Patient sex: F
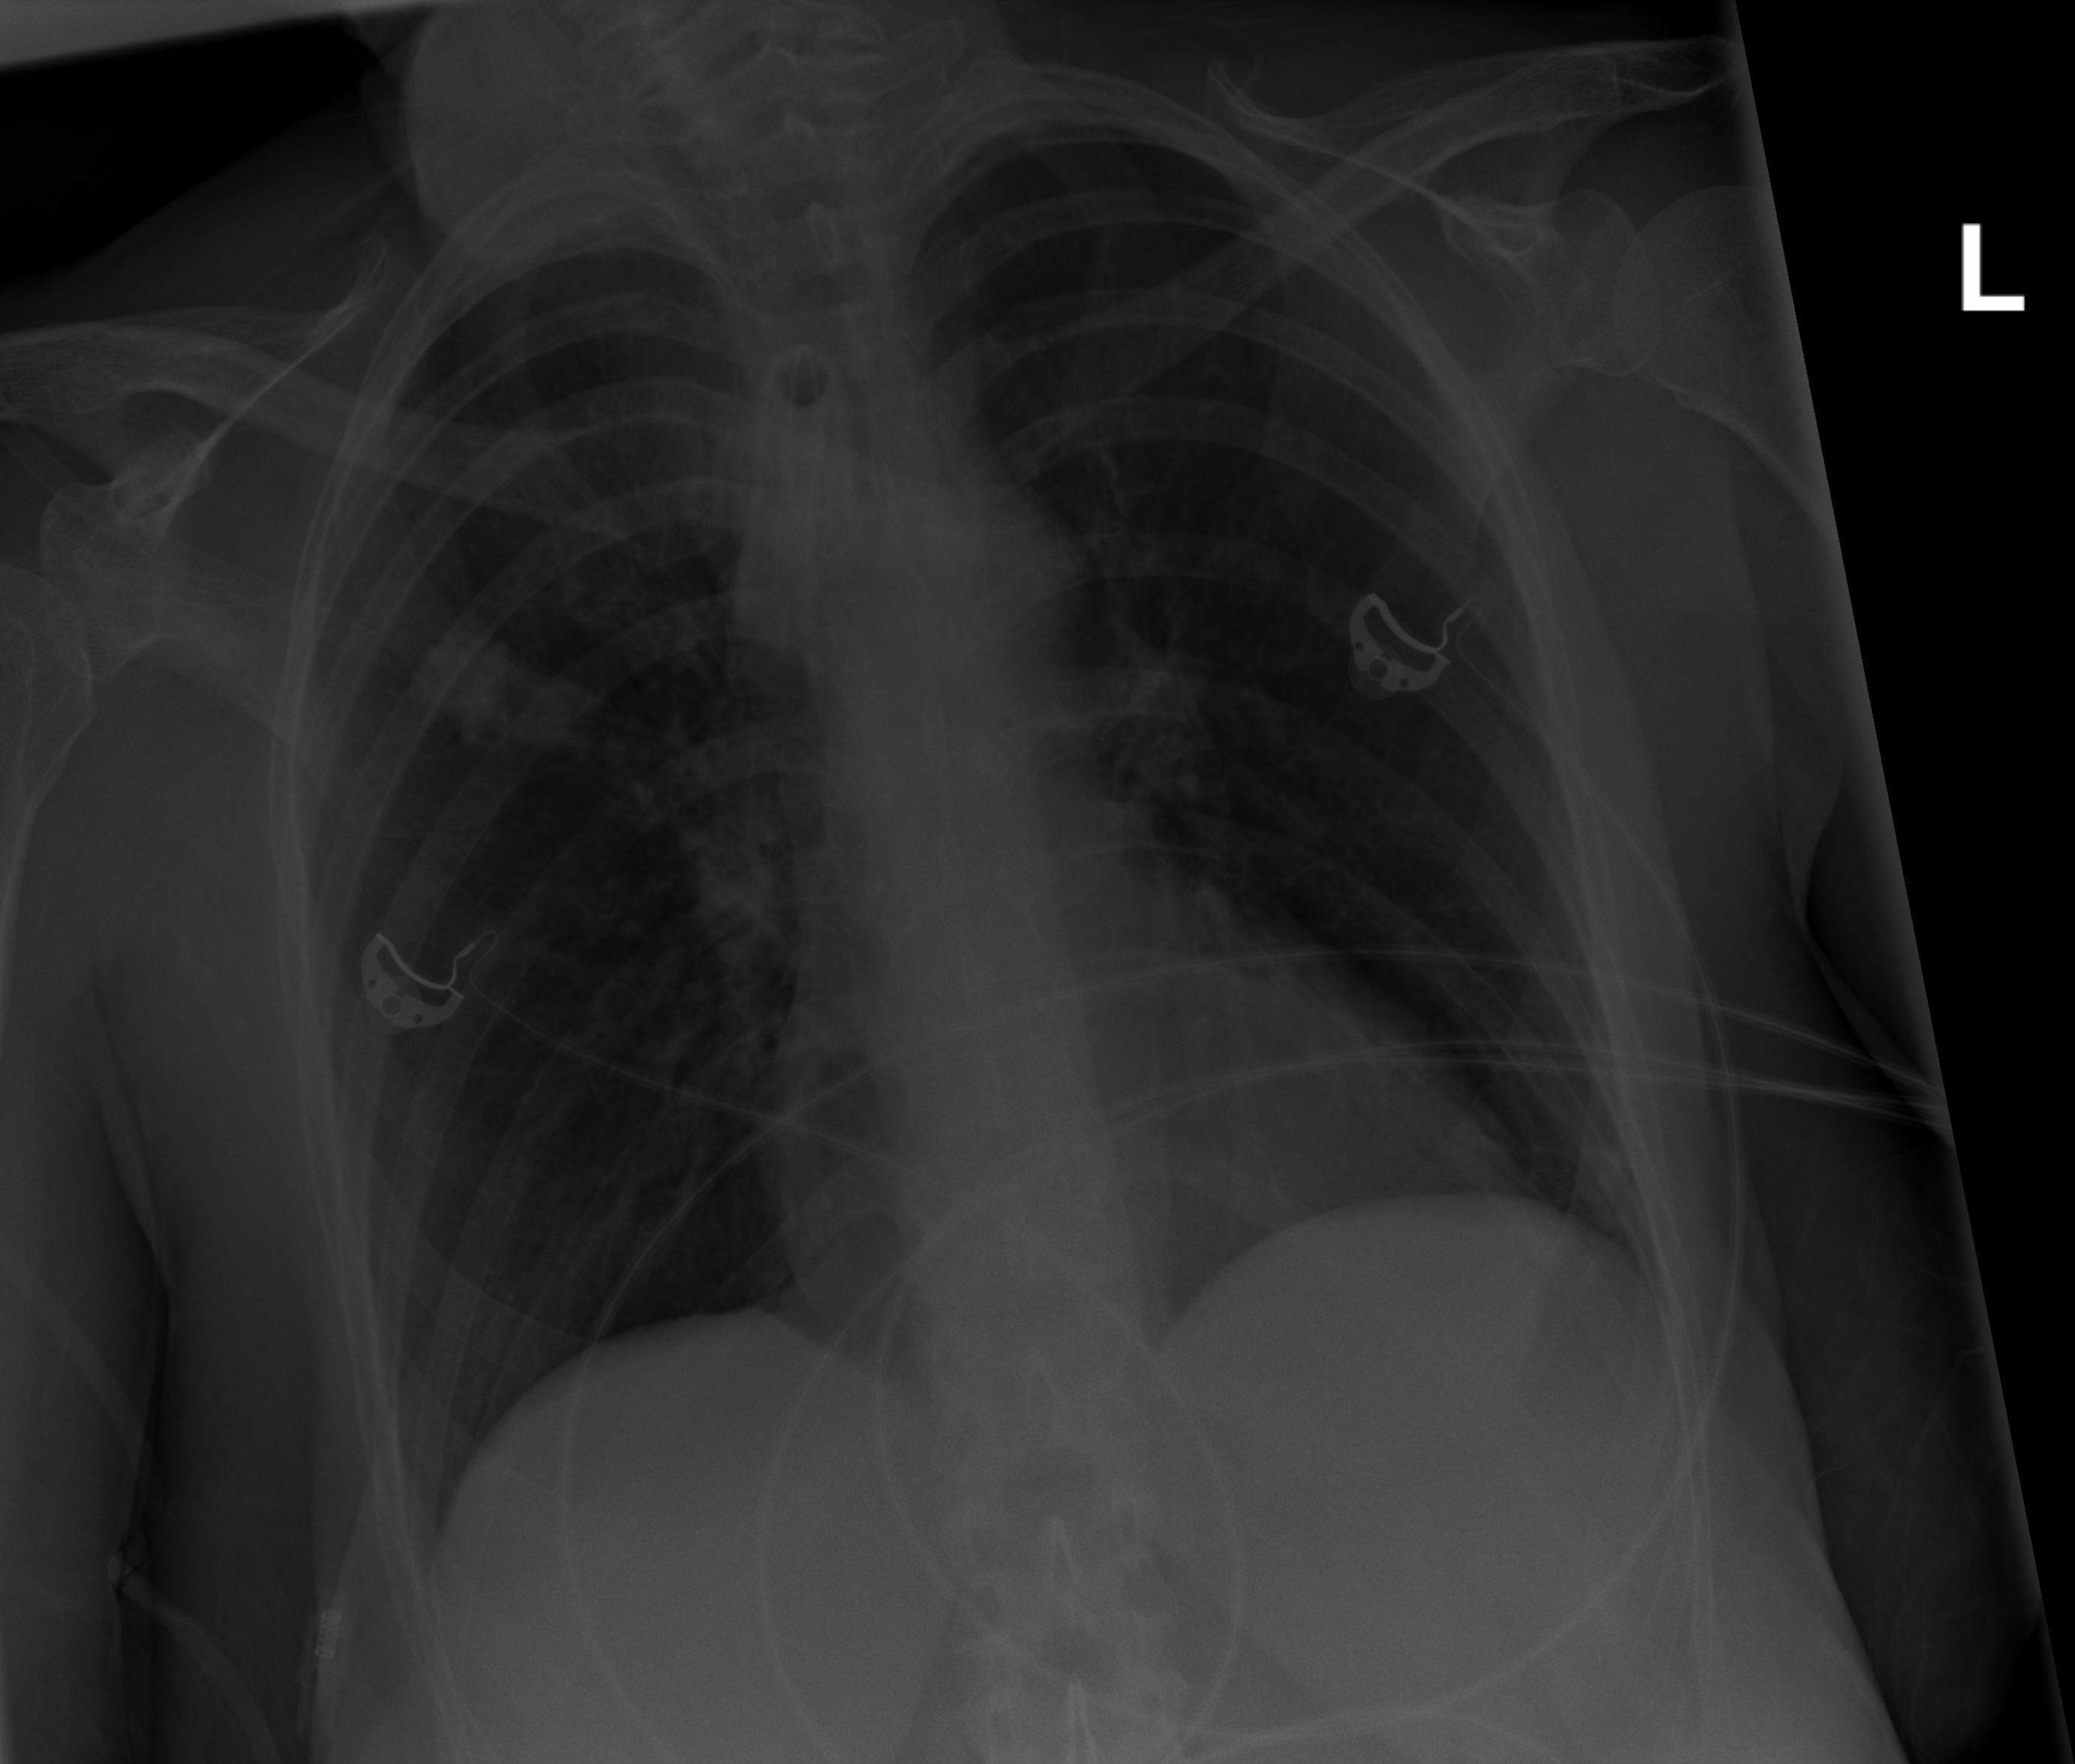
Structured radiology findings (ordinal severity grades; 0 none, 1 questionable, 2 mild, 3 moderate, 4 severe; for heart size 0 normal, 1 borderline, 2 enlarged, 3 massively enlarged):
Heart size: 0
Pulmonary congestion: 0
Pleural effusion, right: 0
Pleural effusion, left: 0
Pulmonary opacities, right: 2
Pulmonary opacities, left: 0
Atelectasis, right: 0
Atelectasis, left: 0